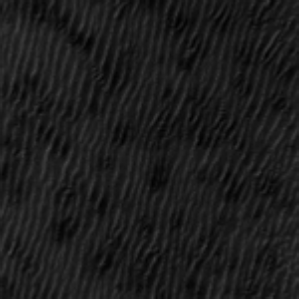
Label: frost